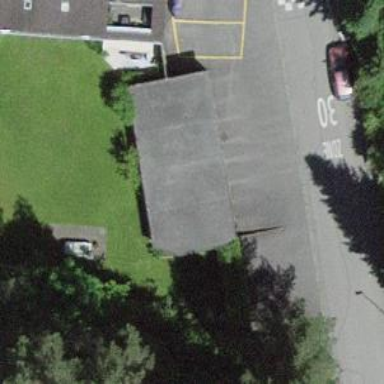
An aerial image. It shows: Garage.